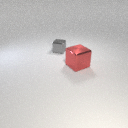
large red metal cube in front of small gray metal cube